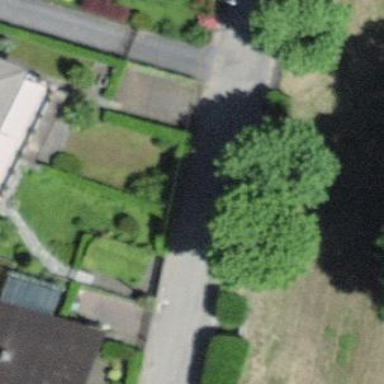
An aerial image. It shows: Parking lane with sett surface.